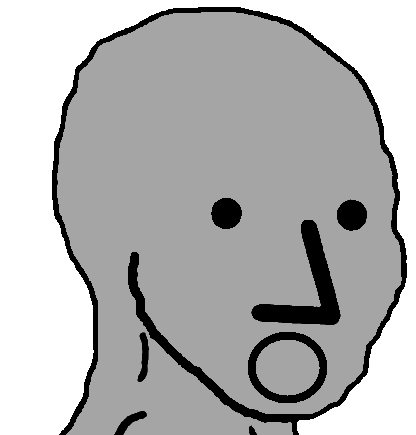
Label: 5_NPC